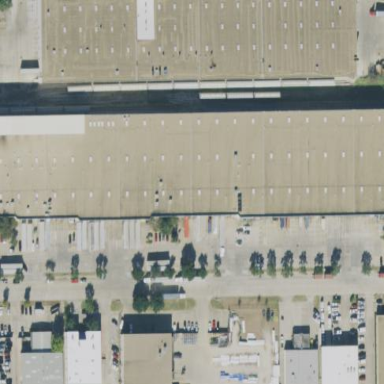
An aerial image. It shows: Warehouse.